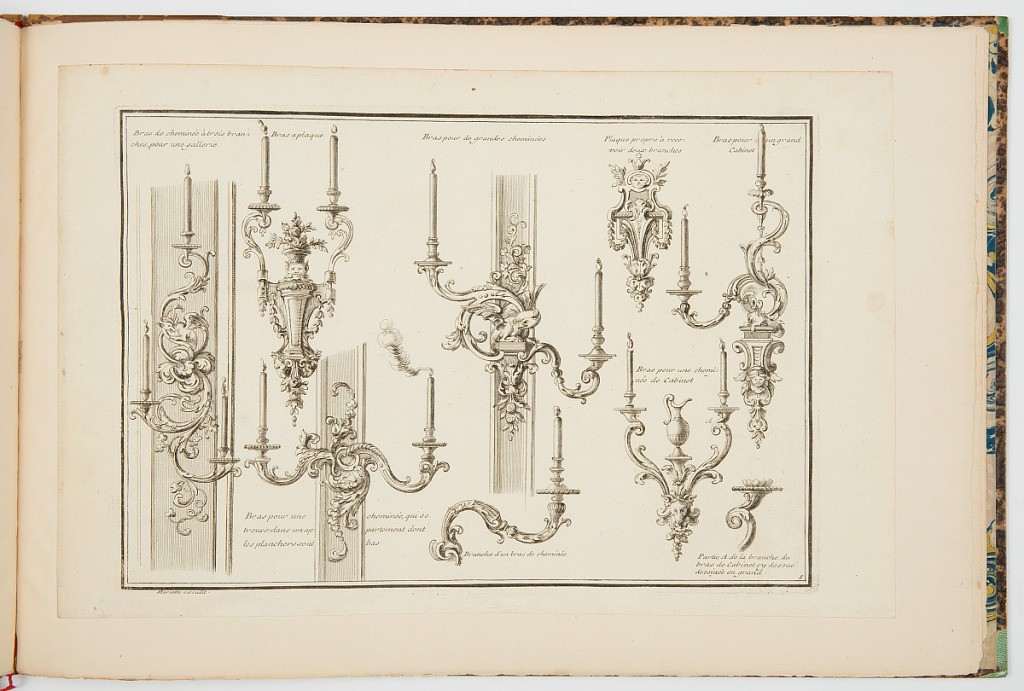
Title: Designs for Wall Lights (Wall Sconces)
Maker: André-Charles Boulle, French, 1642 – 1732
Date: ca. 1715
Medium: Etching and engraving on laid paper
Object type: Print
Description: Nine designs for wall lights (wall sconces), including detailed sections of the wall lights with burning candles. The metalwork designs are decorated with ornament and motifs including a vase, ewer, basket of flowers, festoons of leaves, flowers, winged creatures (griffin), mascarons (masks), scrolling leaves, foliate scrolls, scrolling acanthus leaves, c-scrolls, s-scrolls, fleurons, fluting and gadrooning. The designs are titled, the plate is numbered, and signed by the publisher.